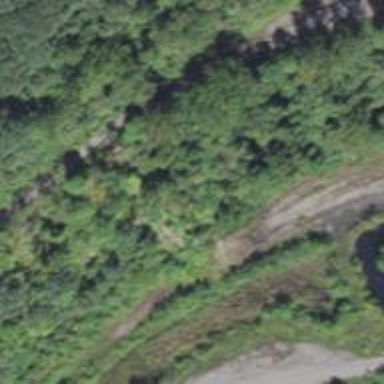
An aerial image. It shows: Abandoned railway.